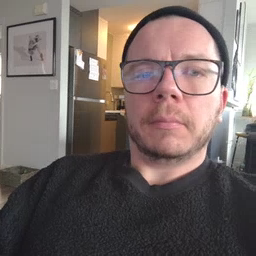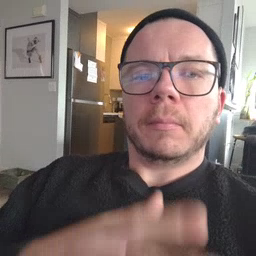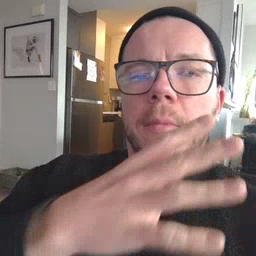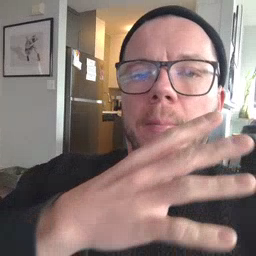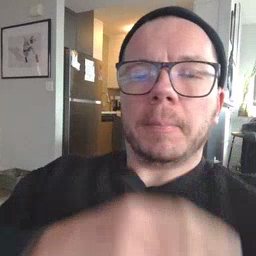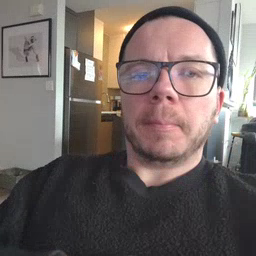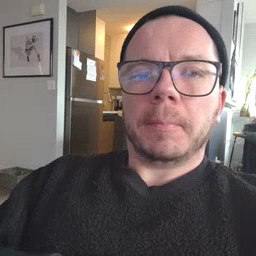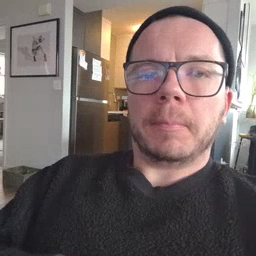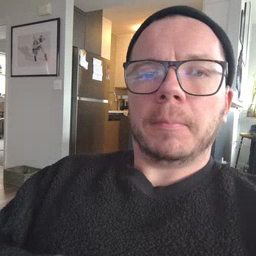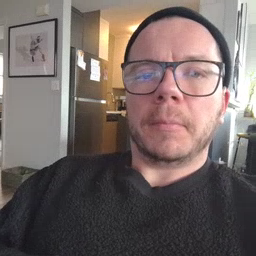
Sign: mom